Question: I run the following command in Visual Studio 2012 Tools Command Line:
'''
"C:\source\Branch-1\.nuget
uget.exe" install "C:\source\Branch-1\ClassLibs\WCF\ServiceHosts\PINPoller\packages.config" -source "" -RequireConsent -solutionDir "C:\source\Branch-1"
'''
I got the error:
'''
Illegal characters in path.
'''
This is the error raised when building the solution. I manually copied it to the cmd.
The folder name is there:
> C:\source\Branch-1.nuget

When I just run the portion command,
'''
"C:\source\Branch-1\.nuget
uget.exe" install "C:\source\Branch-1\ClassLibs\WCF\ServiceHosts\PINPoller\packages.config" -source ""
'''
It is okay.
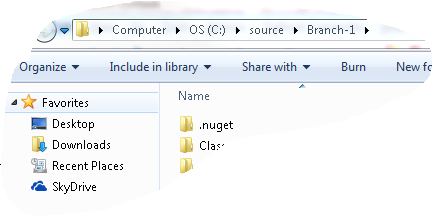
Answer: Probably it is the answer at
<URL>
replacing
'''
-solutionDir "$(SolutionDir) "
'''
with
'''
-OutputDirectory "$(SolutionDir)packages\"
'''
in NuGet.targets